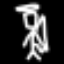
Label: angel